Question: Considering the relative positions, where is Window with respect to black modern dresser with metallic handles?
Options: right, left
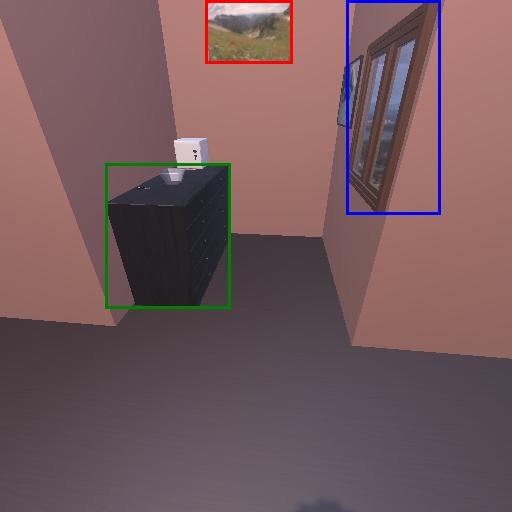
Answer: right